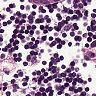
Metastatic tissue present: no